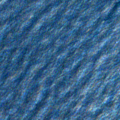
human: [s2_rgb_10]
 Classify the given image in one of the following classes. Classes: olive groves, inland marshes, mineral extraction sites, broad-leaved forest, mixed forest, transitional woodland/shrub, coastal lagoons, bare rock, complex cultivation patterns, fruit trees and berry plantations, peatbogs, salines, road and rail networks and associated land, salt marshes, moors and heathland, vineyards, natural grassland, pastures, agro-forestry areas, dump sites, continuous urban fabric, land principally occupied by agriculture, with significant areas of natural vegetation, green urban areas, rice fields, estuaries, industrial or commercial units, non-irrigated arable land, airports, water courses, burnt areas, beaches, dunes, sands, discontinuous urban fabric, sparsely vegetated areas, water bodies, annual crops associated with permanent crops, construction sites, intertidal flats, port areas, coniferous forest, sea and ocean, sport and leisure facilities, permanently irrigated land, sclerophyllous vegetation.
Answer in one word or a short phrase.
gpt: sea and ocean